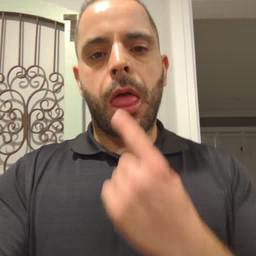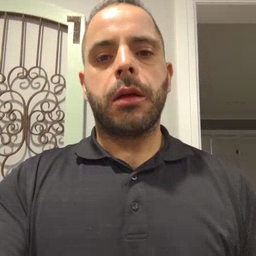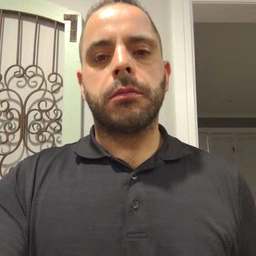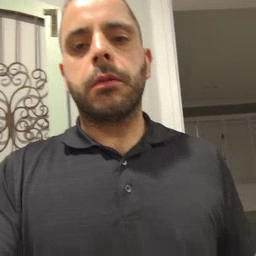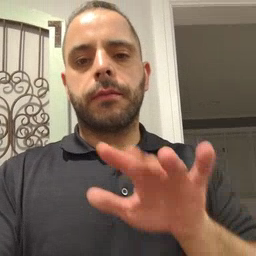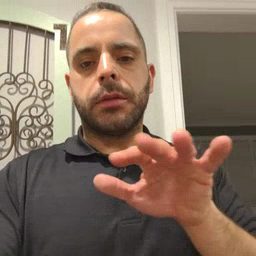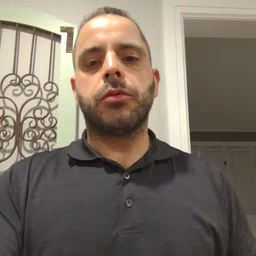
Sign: finger